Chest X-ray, PA view. Patient: 12 years old, sex F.
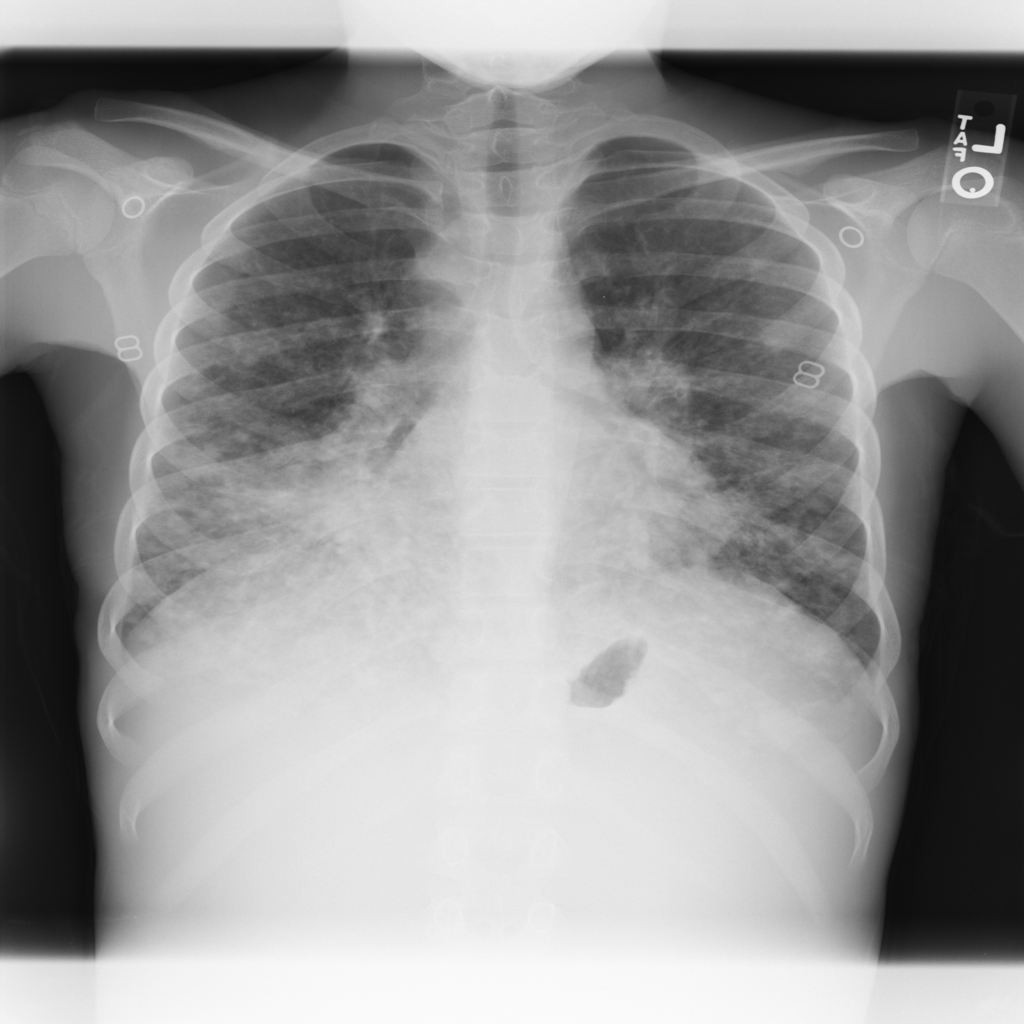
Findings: Infiltration, Pneumonia